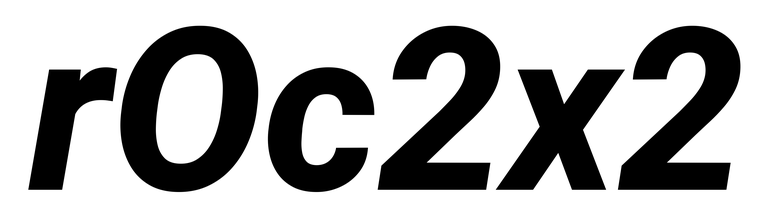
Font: Roboto-Italic_ExtraBold_Italic